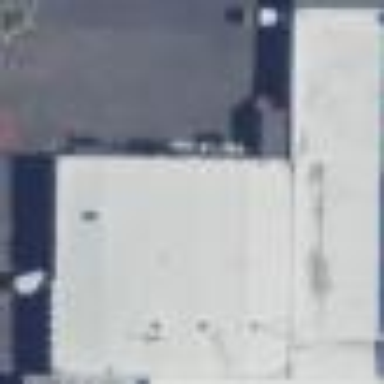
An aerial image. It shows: Industrial building.